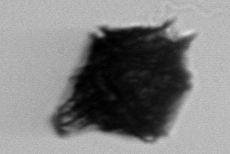
Label: Gonyaulax